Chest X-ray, PA view. Patient: 46 years old, sex M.
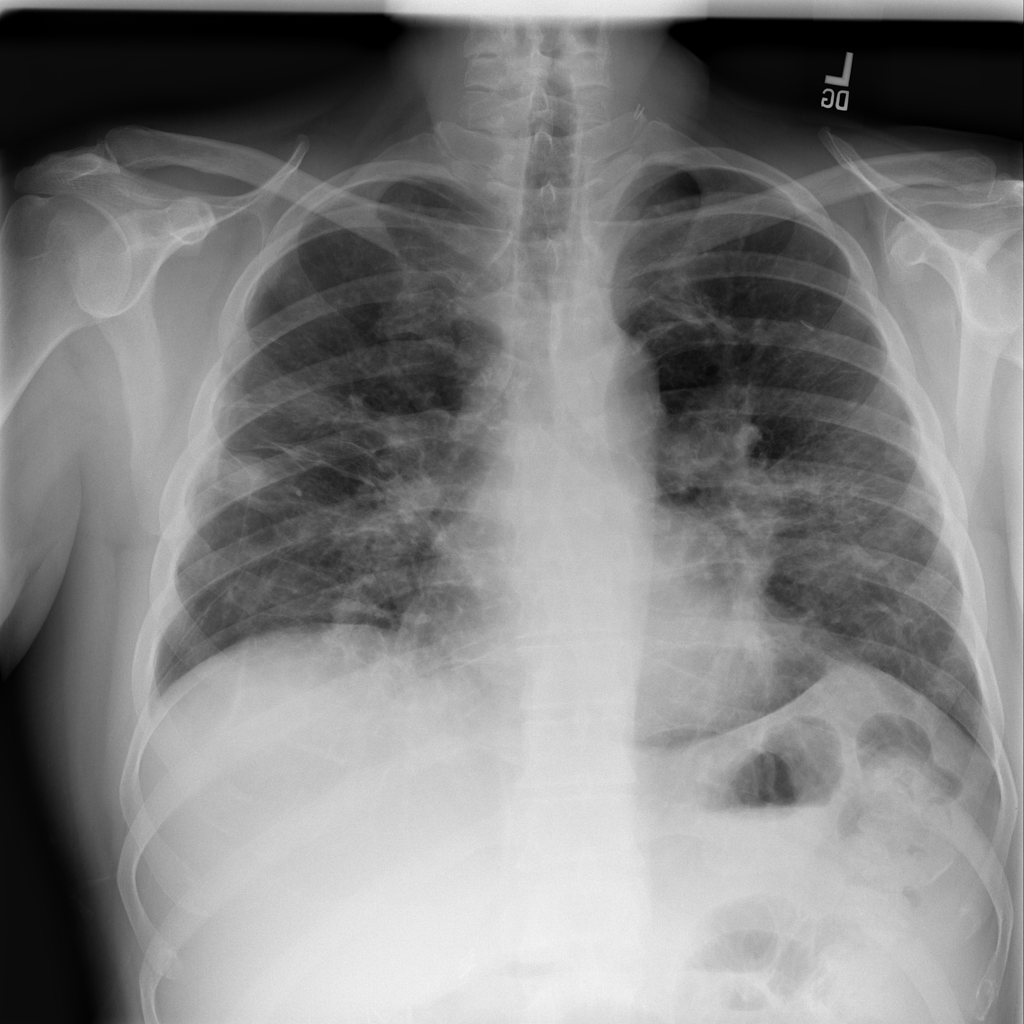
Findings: Fibrosis, Mass, Nodule